Question: I'm having an issue removing/hiding the status bar. I have looked at other posts and tried using the following line in my code:
'''
self.wantsFullScreenLayout = YES;
'''
This seems to work to some extent, however I can still see the status bar, except now it's on top of my view:

Does anyone have any ideas on how to fix this? I've never come across this problem before.
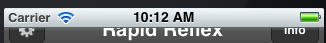
Answer: In info.plist I added UIStatusBarHidden and I set it to true. This resolved the issue.